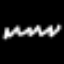
Label: squiggle